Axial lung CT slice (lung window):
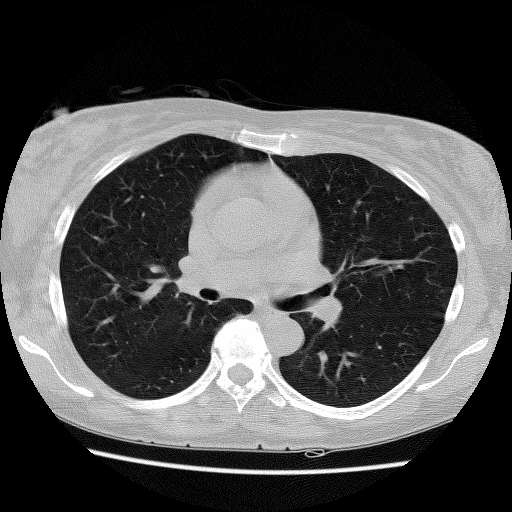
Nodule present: no